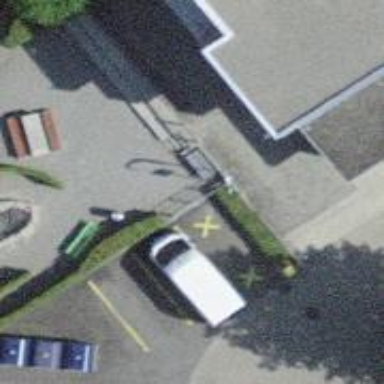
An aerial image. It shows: Post box is visible.